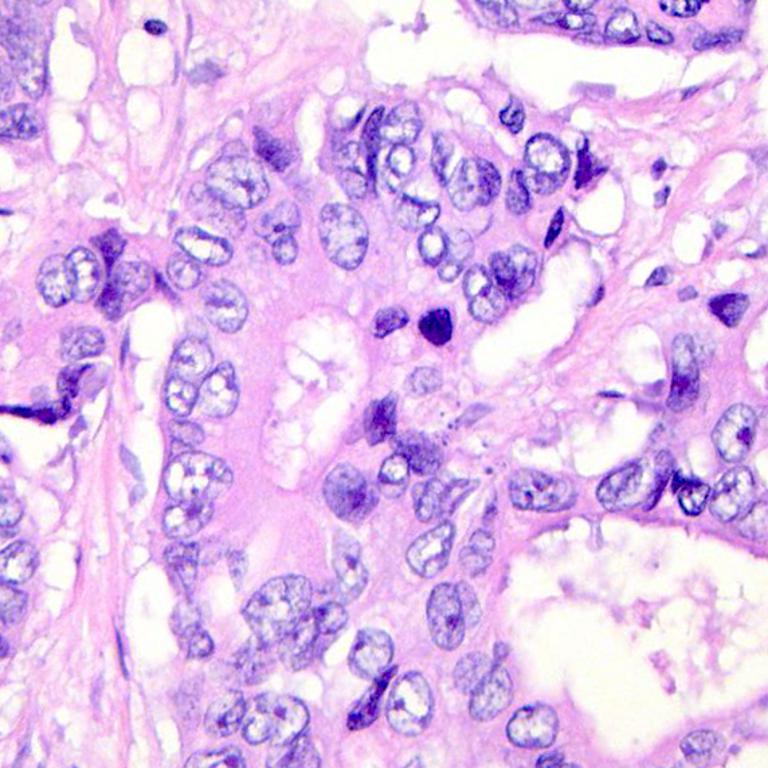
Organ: colon
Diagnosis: adenocarcinomas